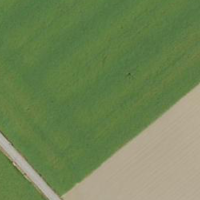
EUNIS habitat code: 52
Species observed at this site:
Fagopyrum esculentum